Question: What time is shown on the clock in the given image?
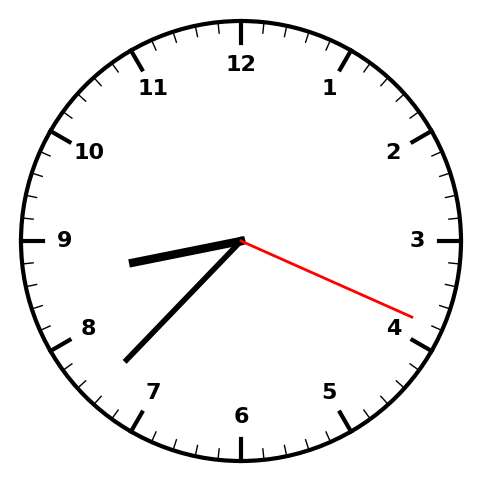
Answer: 08:37:19